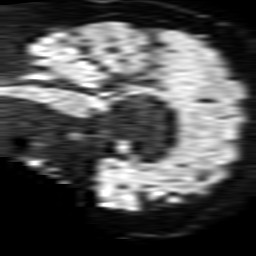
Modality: TRACE
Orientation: sagittal
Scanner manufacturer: philips
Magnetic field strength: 1.5 T
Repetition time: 3.648 s
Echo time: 0.09255 s